Question: I need to create a game for a spinner. Just like attached image.

User can spin the pin and it will keep on spinning according to swipe velocity.
Please let me know how can i achieve this functionality?
Thanks.
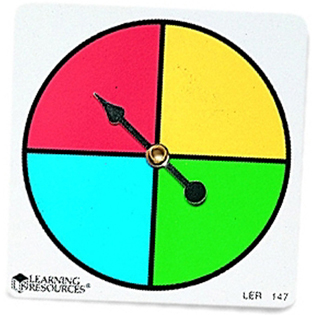
Answer: Please read <URL>
He has taken a lot of care in creating a great valuable resource for learning <URL>, animation in particular. You'll be ready in no time :D
In a nutshell, there are three ways you can do this.
- use Cocos2D- Use CoreAnimation- Use UIView's animation methods, but I'd favor the other two solutions, especially Cocos2D since I like it :D